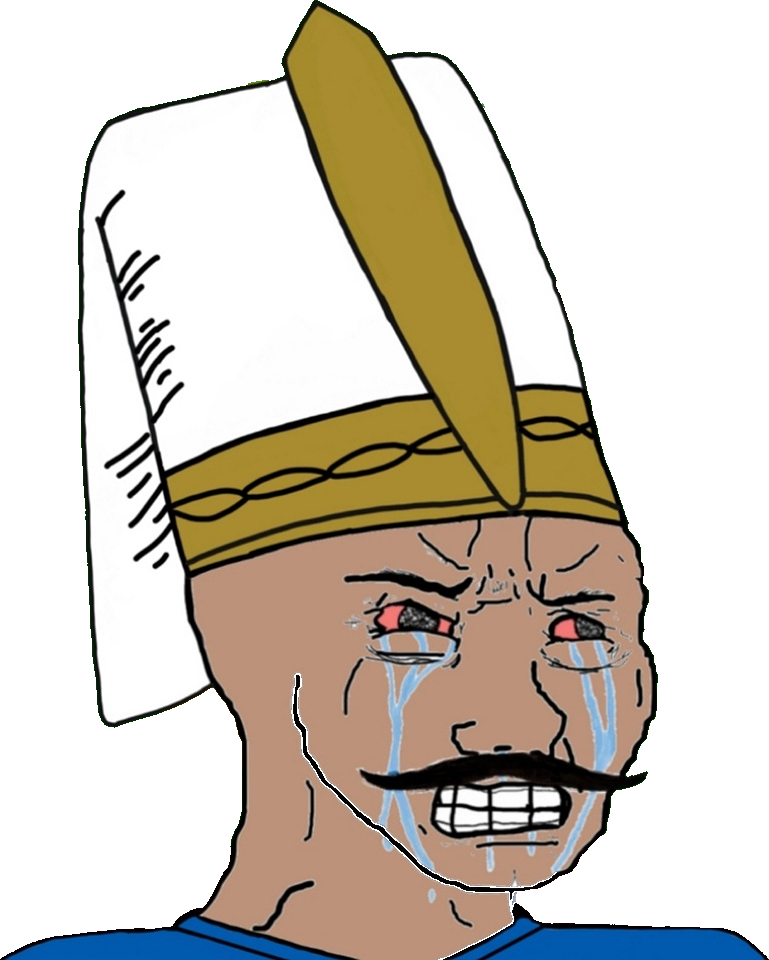
Label: 5_Crying_Wojak